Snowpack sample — Snodgrass Mountain, Crested Butte, Colorado (2/4/25, 12:06 PM MST)
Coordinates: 38.923, -106.968
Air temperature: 35 °F
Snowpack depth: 80 cm
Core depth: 40 cm
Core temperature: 32 °F
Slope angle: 14°, slope face: 78°
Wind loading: low
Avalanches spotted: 0
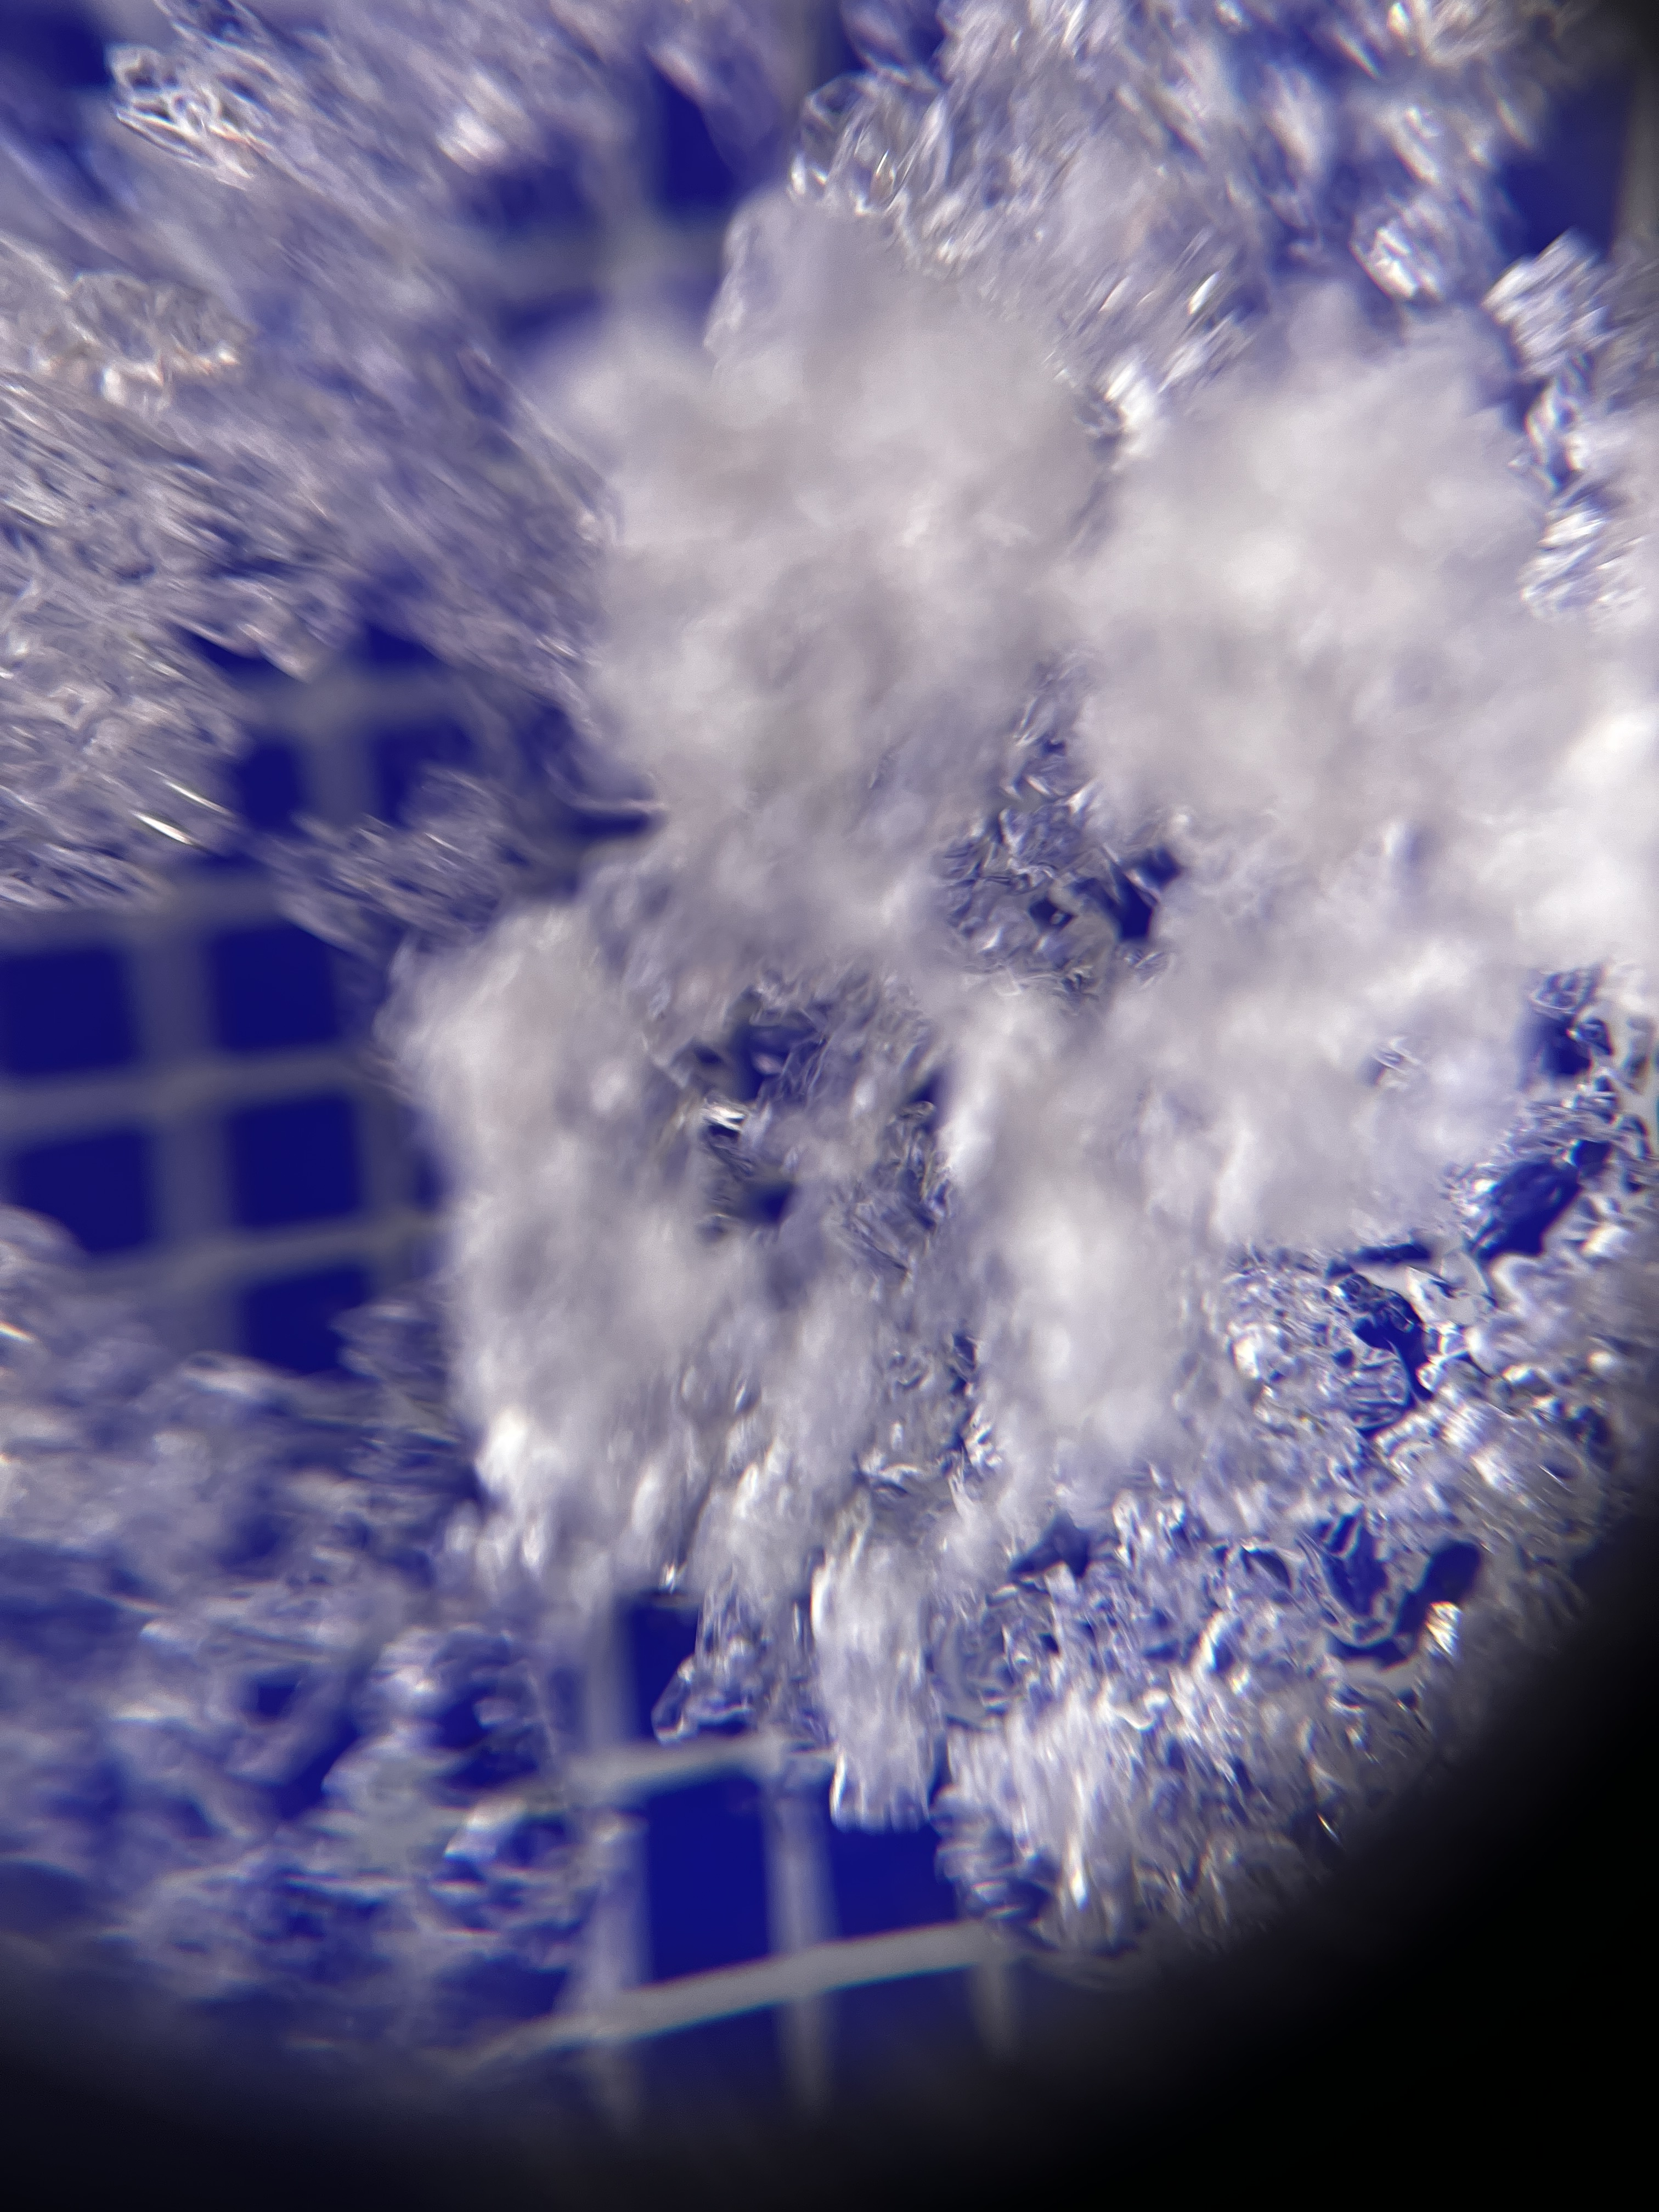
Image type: magnified_profile
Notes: No avalanches nearby, unusually warm weather for the last month reported by residents, Collected 25 yards from treeline